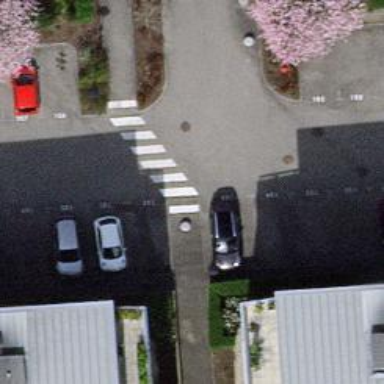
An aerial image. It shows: Parking aisle service road within living street.